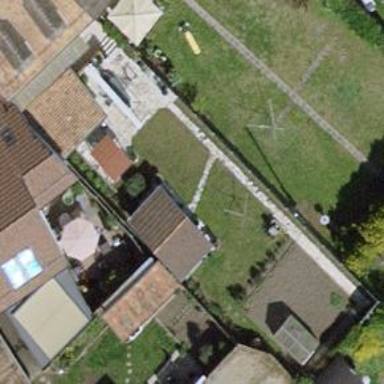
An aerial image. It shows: Garden enclosed by fence.